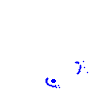
Particle: pion